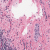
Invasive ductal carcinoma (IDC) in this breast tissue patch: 0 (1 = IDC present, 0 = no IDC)